Question: I'm developing discussion board and I want to make a reply system on each comment using jquery so I can click on a comment link then text box will be opened to write my reply to this comment without loading the whole page.
Here are my Html and PHP code.
'''
<?php
$query = $conn->query("SELECT * FROM comments WHERE article_id = '$ArticleID' ");
$rowCount = $query->num_rows;
if($rowCount > 0)
{
while($row = $query->fetch_assoc())
{
$CommentID = $row['comment_id'];
$Comment = $row['text'];
?>
<li class="comment">
<div class="comment-container">
<div class="comment-meta">
<a class="comment-reply-link link-style3 creply" href="">Reply &raquo;</a>
</div>
<div class="comment-body">
<p><?php echo $Comment; ?>.</p>
</div>
</div>
</li>
<li style="list-style: none; display: inline">
<div class="comment_form">
<form action="#" method="post">
<textarea class="span10" name="Comment" rows="6"></textarea><br>
<input class="btn btn-primary" type="submit" value="Reply">
</form>
</div>
<?php
}
}
?>
</li>
'''
And here is my my jquery code that I have a problem on it.
'''
<script type="text/javascript">
$(document).ready(function()
{
$(".creply").click (function(e)
{
e.preventDefault();
$(this).next(".comment_form").show(); // problem here...
//$(".comment_form").show();
});
});
</script>
'''
When I use the comment line in the script It works but without logic.
On click the link it shows all reply form on all comments not on the separate comment I clicked on. The code above I used $(this) to get the comment I clicked but It doesn't do any actions !??
Any Help, please !!??
I'm using this version of jquery
'''
<script src="jquery-3.1.1.min.js">
'''

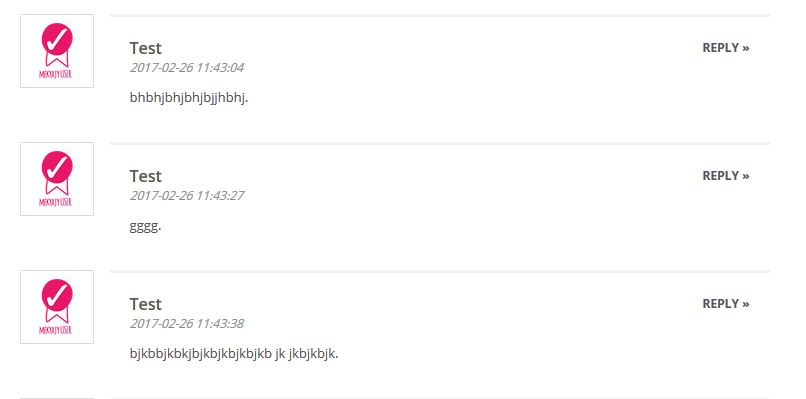
Answer: You need to query 'parents()' and find the next '.comment_form' element.
'''
<script type="text/javascript">
$(document).ready(function() {
$(".creply").click (function(e) {
e.preventDefault();
$(this).parents().next('.comment_form').toggle();
});
});
</script>
'''